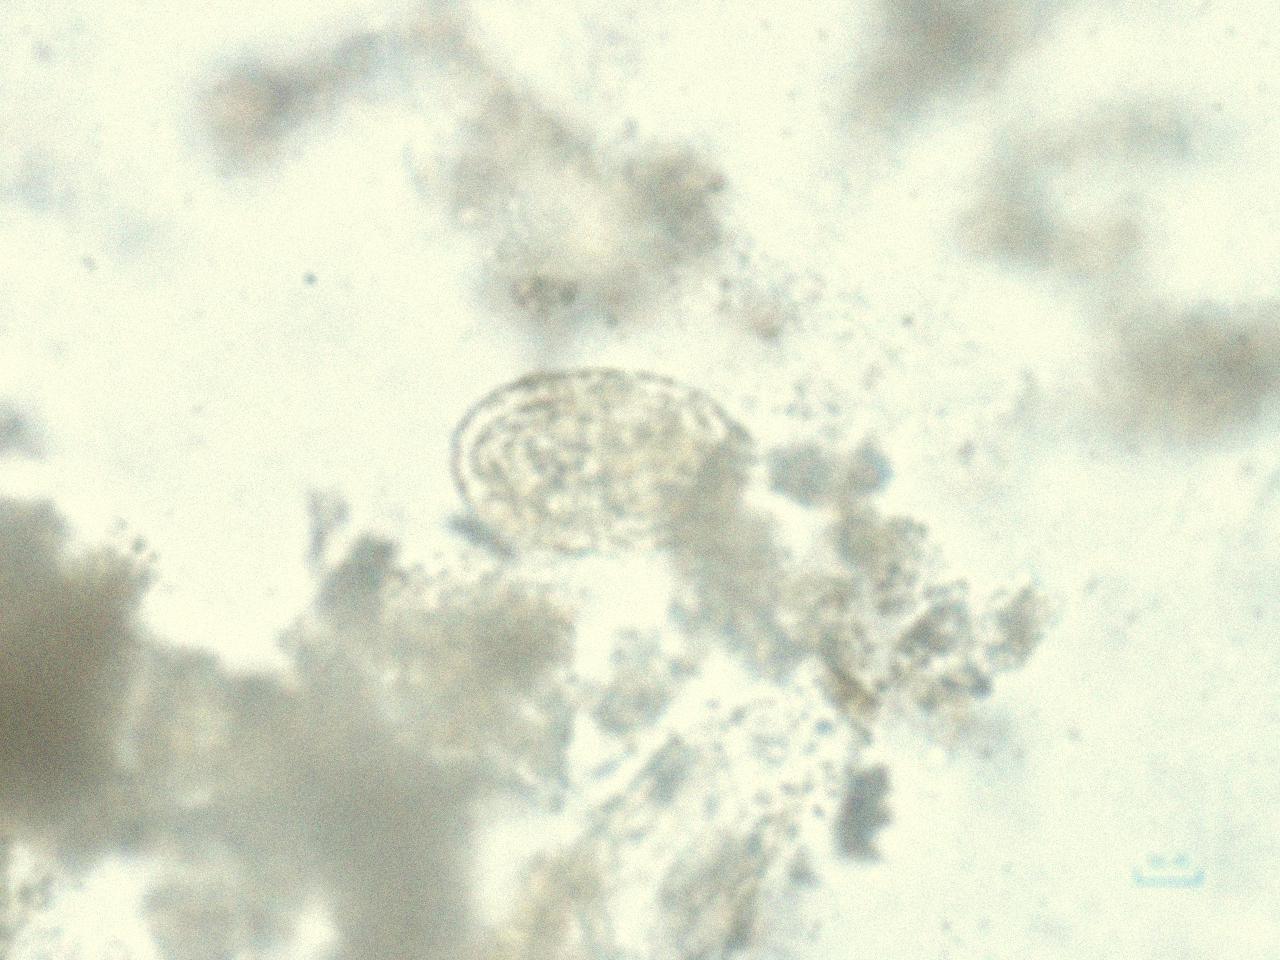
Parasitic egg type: Ascaris lumbricoides